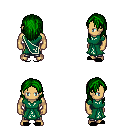
a pixel art fantasy rpg character, male body template, human, tanned skin, sash dress, metal pants, green long hairstyle, black slippers, four views (front, back, left, right), 2x2 character sprite sheet, small pixel art, hard edges, no anti-aliasing